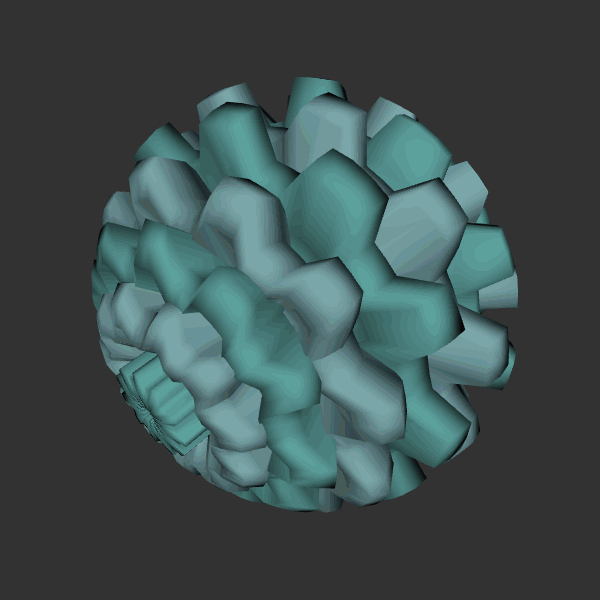
Background: dark